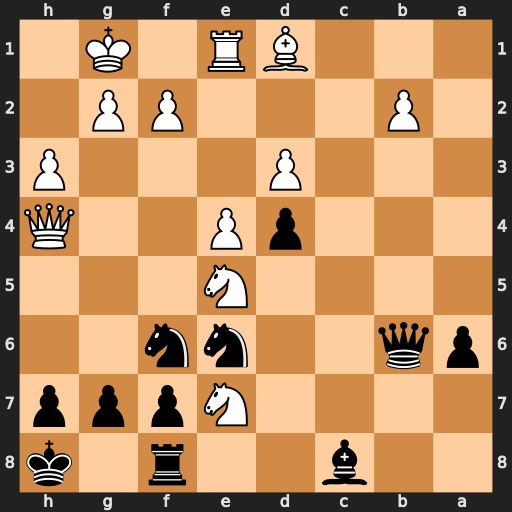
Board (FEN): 2b2r1k/4Nppp/pq2nn2/4N3/3pP2Q/3P3P/1P3PP1/3BR1K1
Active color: b
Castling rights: -
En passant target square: -
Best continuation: Qb4 f4 Qxe7